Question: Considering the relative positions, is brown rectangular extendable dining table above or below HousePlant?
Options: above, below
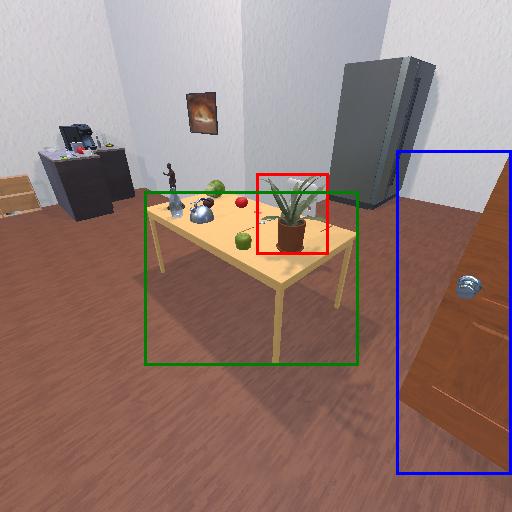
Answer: above